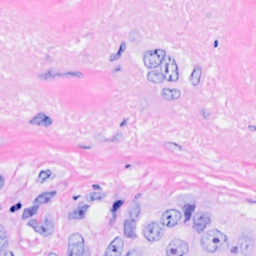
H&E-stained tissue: Breast